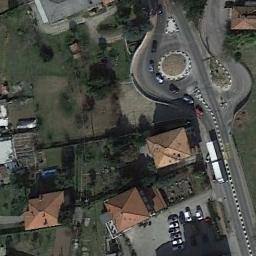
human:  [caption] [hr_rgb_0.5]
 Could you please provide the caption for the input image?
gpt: The roundabout is on the grass next to trees and buildings .

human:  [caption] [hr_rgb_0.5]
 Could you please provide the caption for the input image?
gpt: There are several vehicles driving on the road at the roundabout, There are some buildings and some trees and some lawns around the roundabout, And many cars are parked in the open space beside the roundabout .

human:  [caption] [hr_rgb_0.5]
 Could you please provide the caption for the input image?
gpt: There are several buildings beside the roundabout .

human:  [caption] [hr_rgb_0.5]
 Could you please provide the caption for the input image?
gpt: The roundabout with some exits and entrances is next to the residential area .

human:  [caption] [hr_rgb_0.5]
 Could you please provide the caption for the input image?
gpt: There are some buildings and green lawns beside the roundabout .